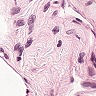
Metastatic tissue present: no